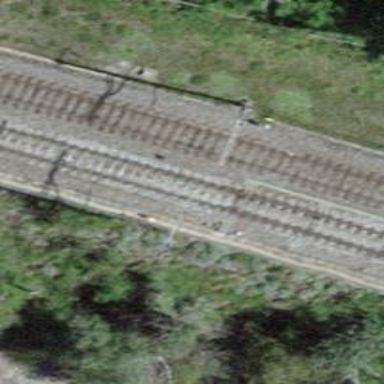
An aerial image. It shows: Railway with electrified contact lines.